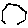
Label: hexagon